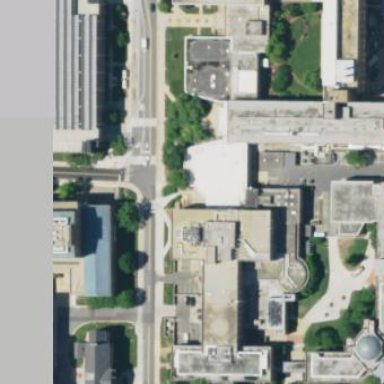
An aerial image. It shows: University building.